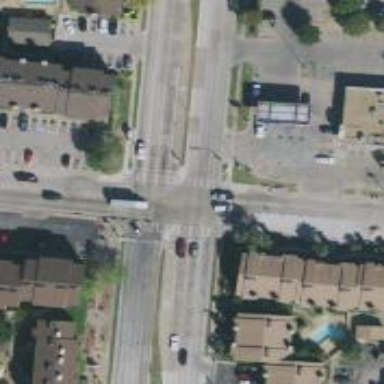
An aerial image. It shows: Tertiary road with separate sidewalk.